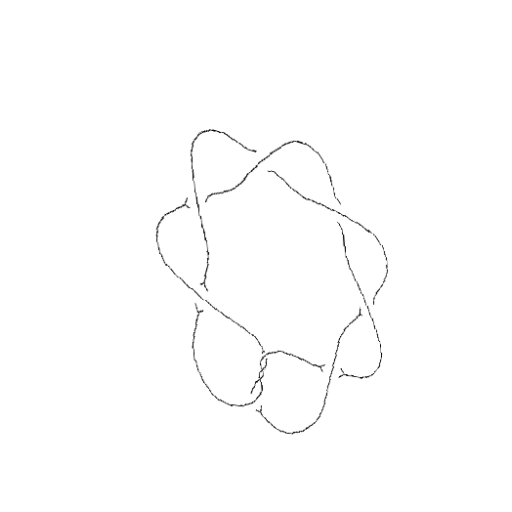
Crossing number: 10